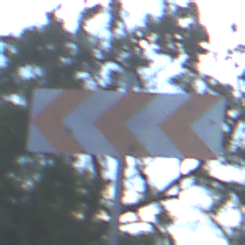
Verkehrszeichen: RichtungstafelnInKurvenGrossRechts
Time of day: MorningAfternoon
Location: Outdoor (Nature)
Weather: PartlyCloudy
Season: NotSpecified
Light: Natural